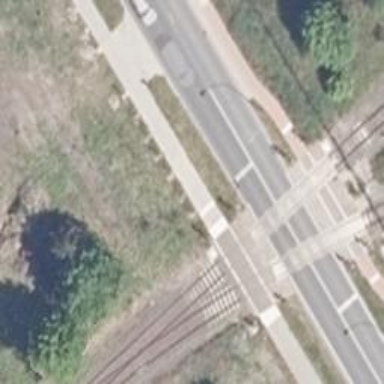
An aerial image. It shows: Railway crossing.